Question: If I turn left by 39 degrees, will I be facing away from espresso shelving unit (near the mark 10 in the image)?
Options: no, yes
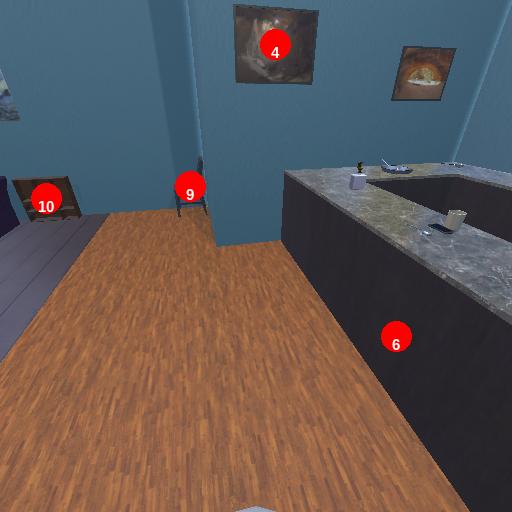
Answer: no